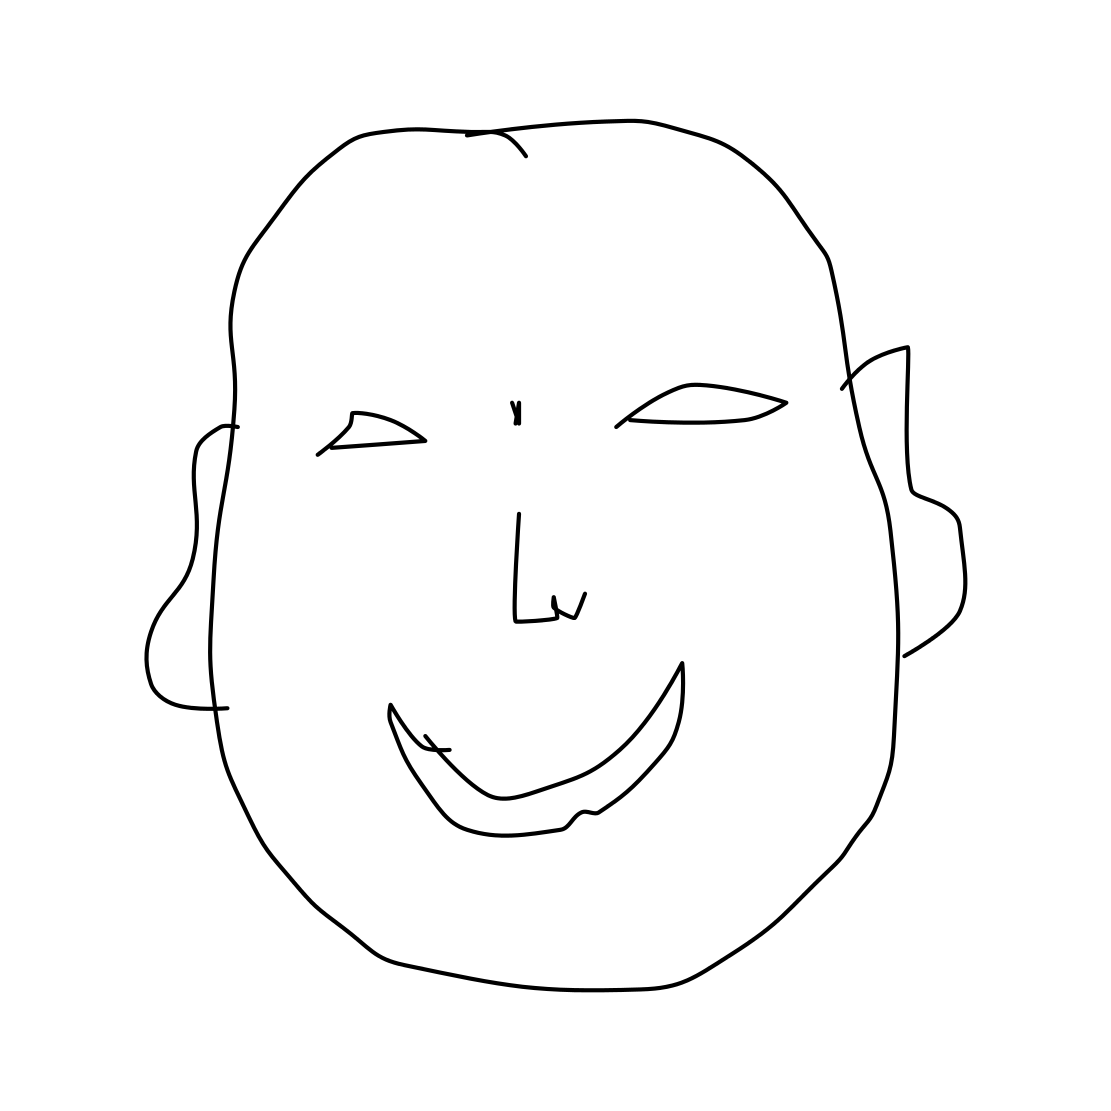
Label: face